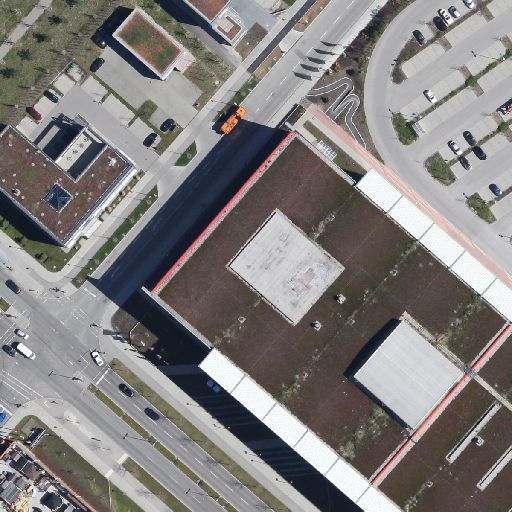
Referring expression: road marking